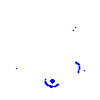
Particle: electron